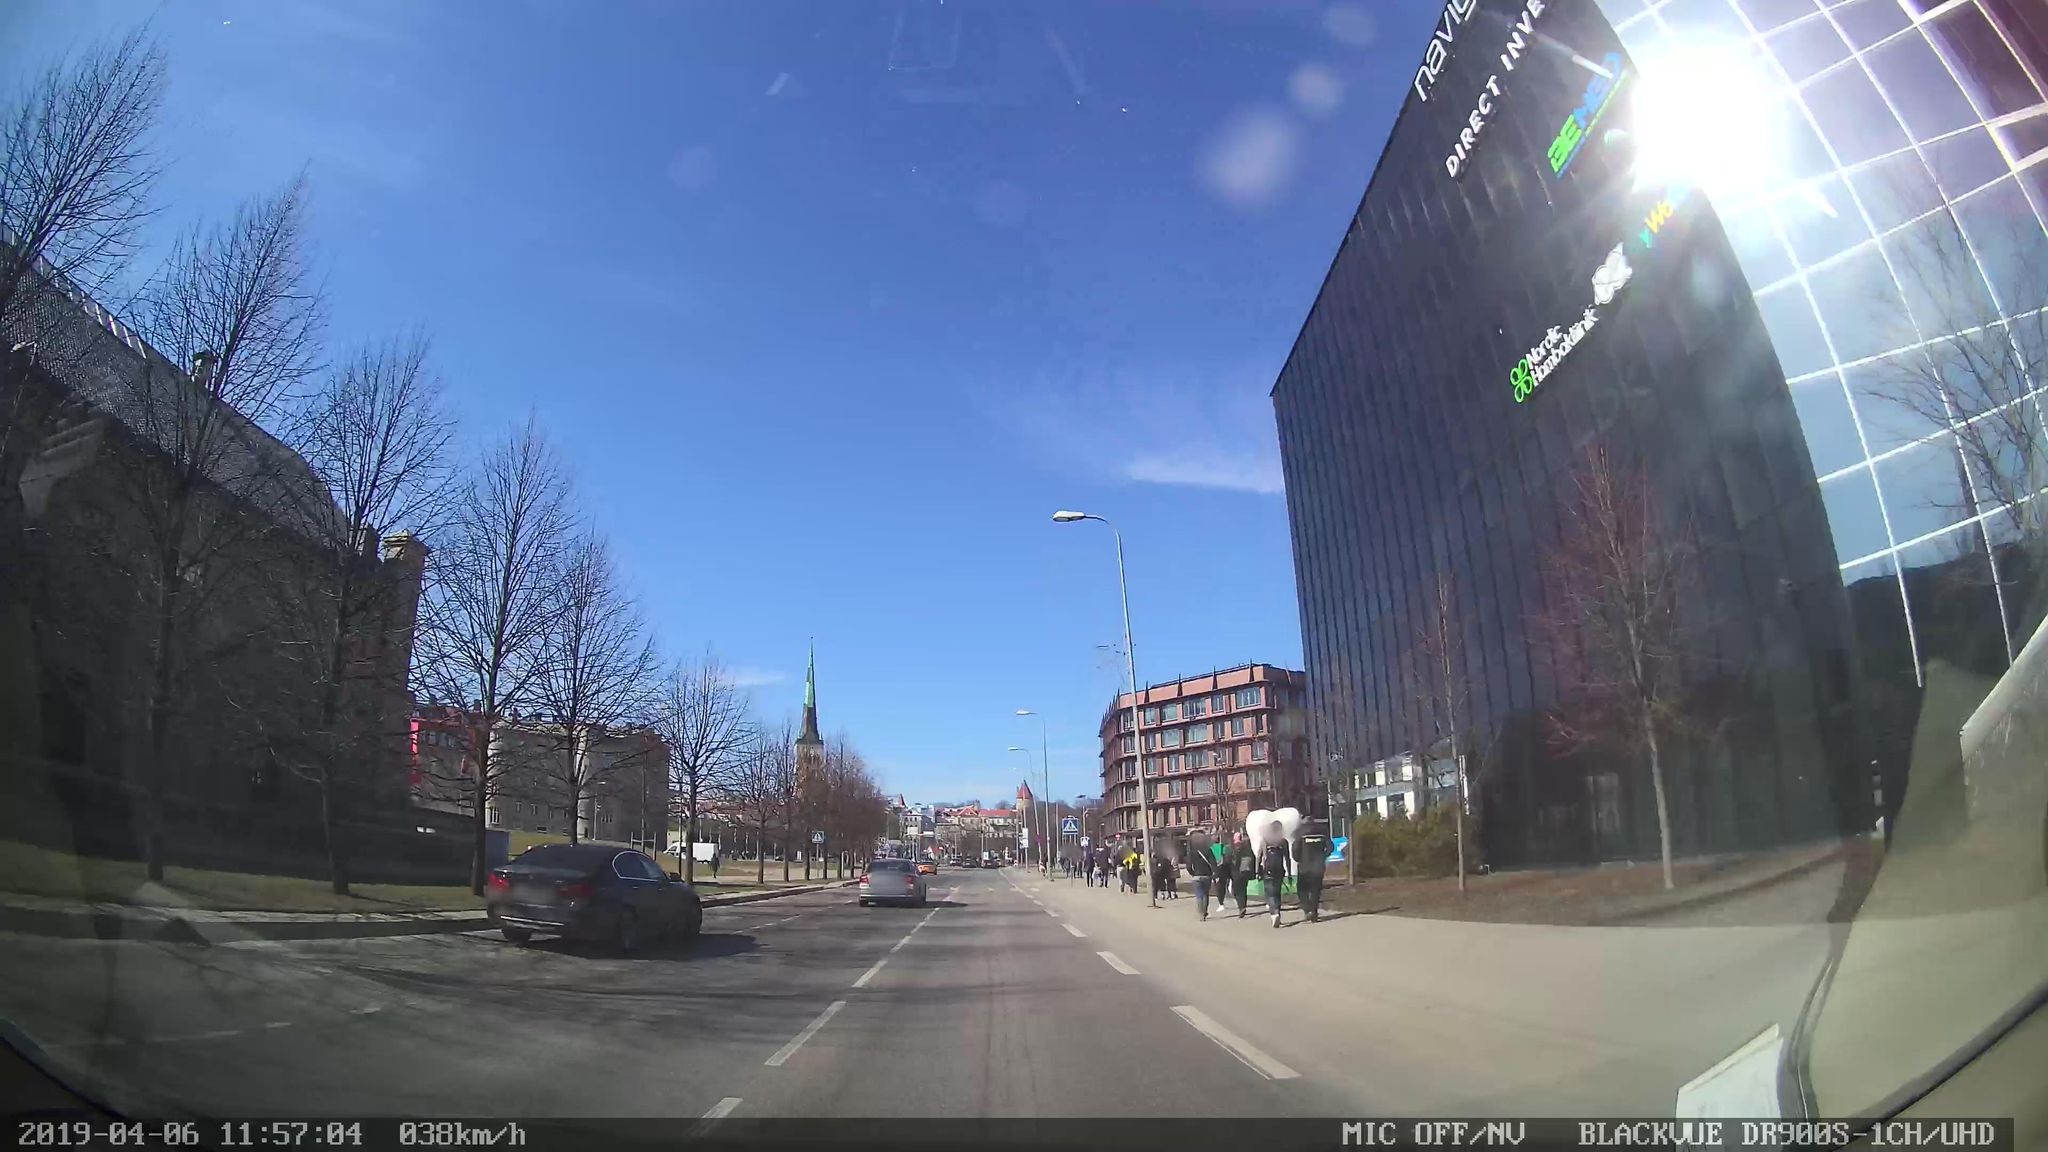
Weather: clear
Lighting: day
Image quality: good
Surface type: driving surface
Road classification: footway
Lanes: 3
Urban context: urban centre
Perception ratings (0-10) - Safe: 2.33, Lively: 7.53, Beautiful: 5.69, Boring: 7.46, Depressing: 7.1, Wealthy: 5.51